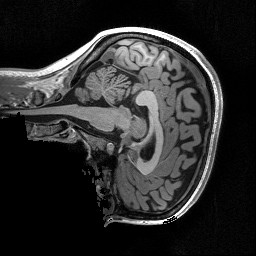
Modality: T1w
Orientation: sagittal